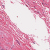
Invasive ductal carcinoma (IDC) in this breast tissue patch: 0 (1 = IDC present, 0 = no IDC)